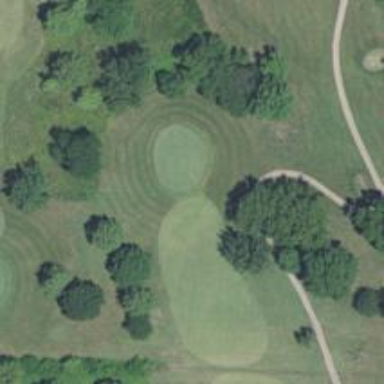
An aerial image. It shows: Path for golf carts.